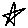
Label: star